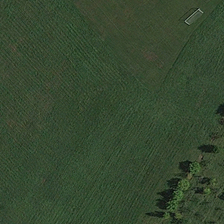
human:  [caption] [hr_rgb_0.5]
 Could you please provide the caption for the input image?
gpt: some green trees are near a piece of green meadow .

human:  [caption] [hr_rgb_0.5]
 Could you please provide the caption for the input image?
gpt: a green line is in the middle of the meadow .

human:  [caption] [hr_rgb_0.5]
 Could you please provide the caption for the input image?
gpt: the meadow is green ,smooth and endless .

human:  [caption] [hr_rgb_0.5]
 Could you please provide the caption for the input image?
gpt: some green trees are near a piece of green meadow .

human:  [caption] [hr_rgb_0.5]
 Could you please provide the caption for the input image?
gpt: the meadow is green ,smooth and endless .